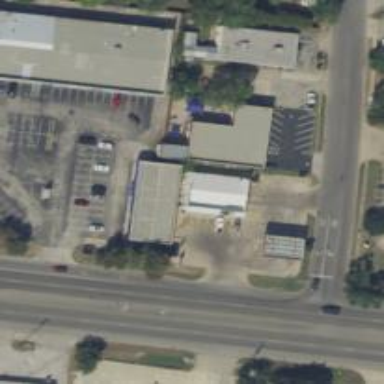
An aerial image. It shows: Clinic.